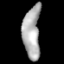
Tissue: lung
Cell type: Epithelial cells
Senescence score: 0.2411
Nuclear area (px): 905
Mean DAPI intensity: 171.814